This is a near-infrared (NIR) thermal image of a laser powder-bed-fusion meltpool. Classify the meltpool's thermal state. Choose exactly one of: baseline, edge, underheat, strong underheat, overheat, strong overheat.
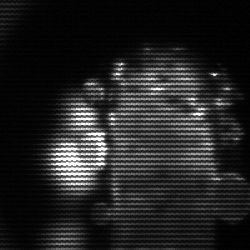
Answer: strong underheat